Question: When I did res.json (newschema) on post action, the properties are not displayed any more on Postman and also in Mongodb.
'''
const express = require('express');
const router = express.Router();
const Formation = require('../models/formations');
const mongoose = require('mongoose');
const config = require('../config/database');
router.get('/', function(req, res){
//Formation.getFormations(function(err, formations){
// if(err)throw err;
// res.json(formations);
//});
Formation.find({})
.exec(function(err, Formations){
if(err){
console.log('error');
}else{
res.json(Formations);
}
})
});
router.post('/', function(req, res){
console.log('post a formations');
var newFormation = new Formation();
newFormation.title = req.body.title;
newFormation.url = req.body.url;
newFormation.description = req.body.description;
newFormation.save(function(err, newFormation){
if(err){
console.log('error insertion');
} else {
res.json(newFormation);
//res.json({success: true, msg:'user registred'});
}
});
});
'''
'''
const mongoose = require('mongoose');
const Schema = mongoose.Schema;
const config = require('../config/database');
const FormationSchema = mongoose.Schema ({
title: String,
url: String,
description: String
});
module.exports = mongoose.model('Formation', FormationSchema, 'Formations');
'''
'''
const express = require('express');
const path = require('path');
const bodyParser = require('body-parser');
const cors = require('cors');
const passport = require('passport');
const mongoose = require('mongoose');
const config = require('./config/database');
const User = require('./models/user');
const Formation = require('./models/formations');
mongoose.connect(config.database , { useNewUrlParser: true });
mongoose.connection.on('connected', () => {
console.log('connected to database... ' + config.database);
});
mongoose.connection.on('error', (err) => {
console.log('database error'+err);
});
/*mongoose.connect('mongodb://localhost:27017/hello', { useNewUrlParser: true });
var db = mongoose.connection;
db.on('error', console.error.bind(console, 'connection error:'));
db.once('open', function() {
console.log('we are connected!');
});*/
const app = express();
const users = require('./routes/users');
const formations = require('./routes/formations');
//port number
const port = 3001;
//cors middleware
app.use(cors({
origin: 'http://localhost:4200'
}));
//passwport middelware
app.use(passport.initialize());
app.use(passport.session());
require('./config/passport')(passport); //pour implementer fichier passport.js
//set static folder
app.use(express.static(path.join(__dirname + '/public')));
//BodyParser middleware
app.use(express.json());
app.use(bodyParser.json());
app.use('/users', users);//hedhiya ki nekteb /users barka f url yemchili direct lel const users = require('./routes/users'); fichier hedhka
app.use('/formations', formations);
//c un route
//just meloul 7atineha bch ntastiw beha
//index route
app.get('/', function(req, res){
res.send('invalid endpoint');
});
//start Server
app.use(bodyParser.urlencoded({extended:true}));
app.listen(port, () => {
console.log('Server started on port' +port);
});
'''

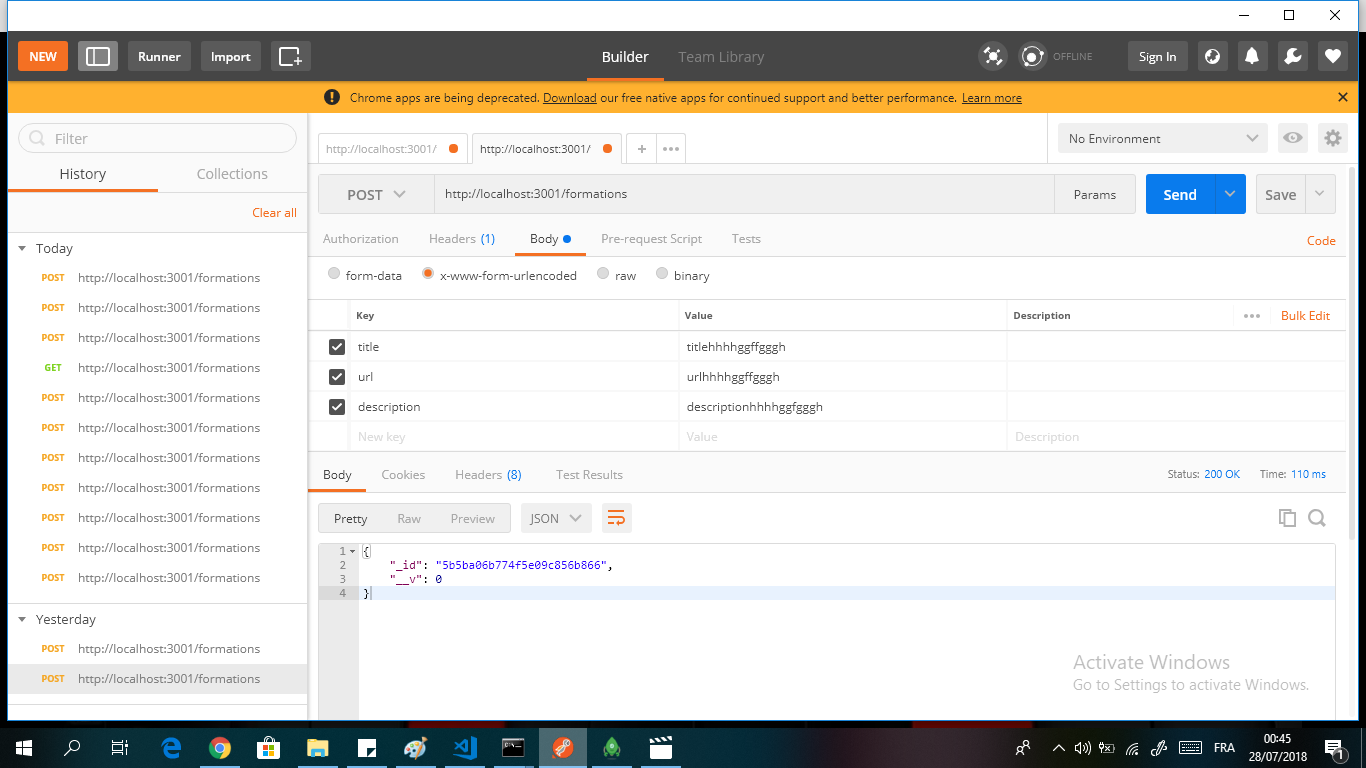
Answer: The 'save' method only has an 'error' parameter in the callback. You are adding a newFormations parameter which will always be undefined and in the scope of the method you are returning undefined in the res.json call. To fix it remove the newFormation parameter as below:
'''
newFormation.save(function(err){
if(err){
console.log('error insertion');
} else {
res.json(newFormation);
//res.json({success: true, msg:'user registred'});
}
});
'''